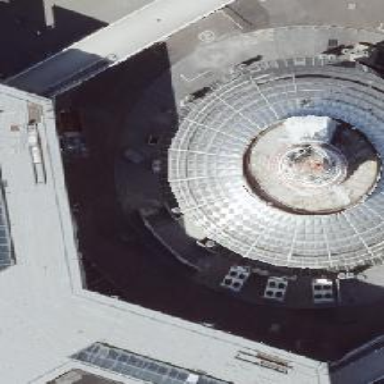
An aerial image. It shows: Building with grey metal and glass roof.